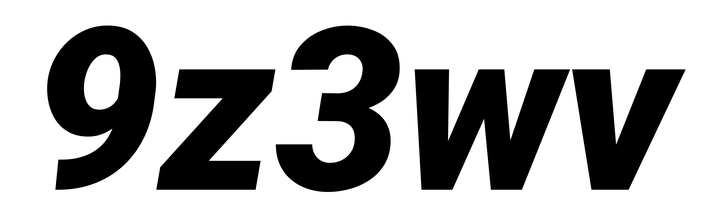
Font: Roboto-Italic_Black_Italic